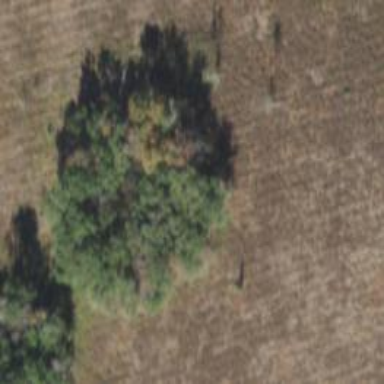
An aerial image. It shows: Mixed woodland area with various types of leaves.